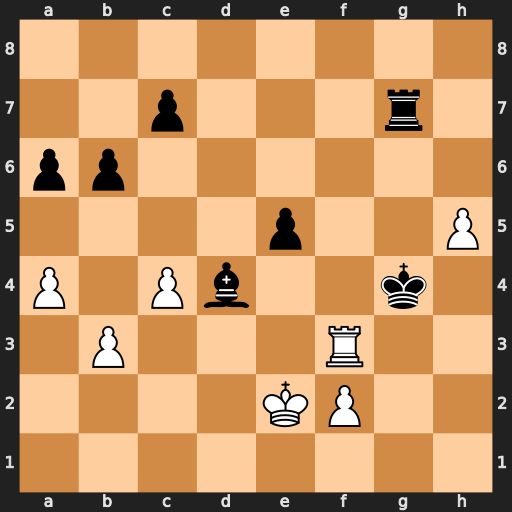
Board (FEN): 8/2p3r1/pp6/4p2P/P1Pb2k1/1P3R2/4KP2/8
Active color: w
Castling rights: -
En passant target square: -
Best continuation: Rg3+ Kxh5 Rxg7